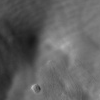
Atmospheric dust classification: not_dusty